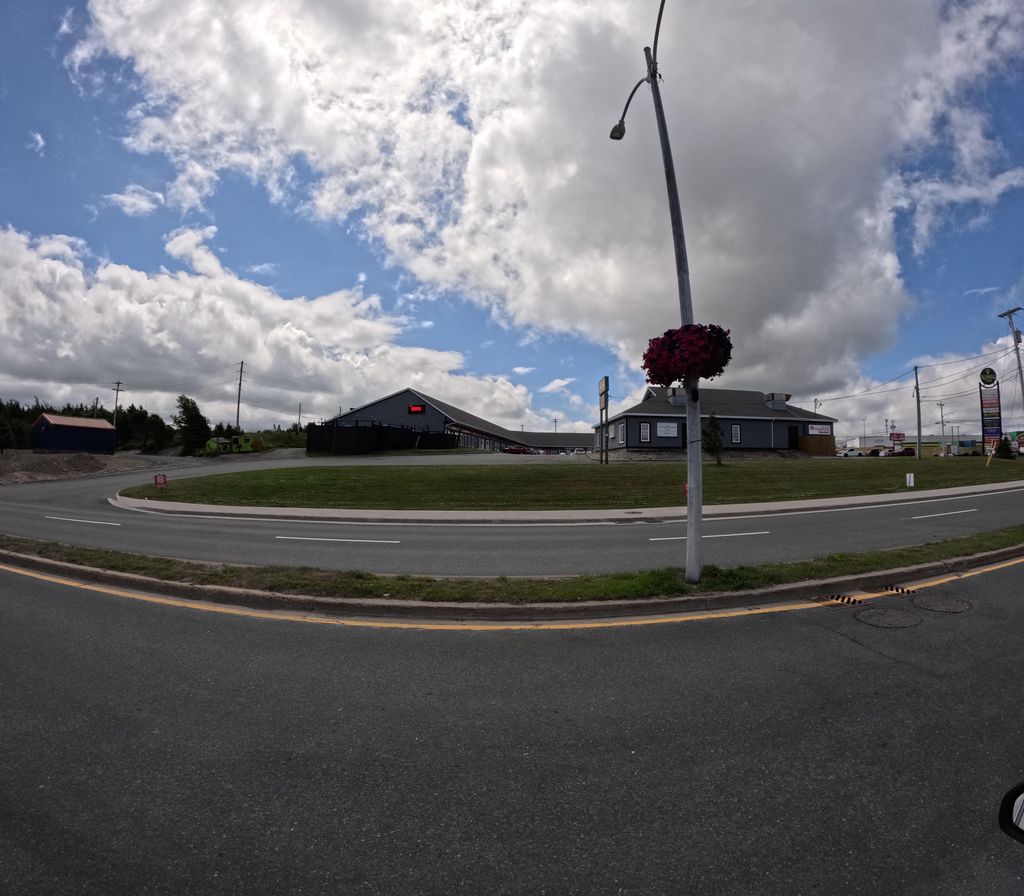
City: st_johns